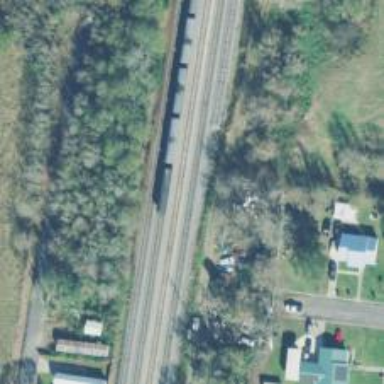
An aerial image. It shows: Railway siding for service.